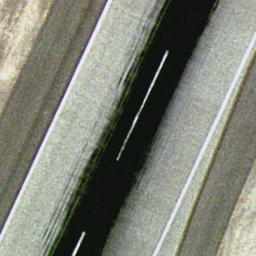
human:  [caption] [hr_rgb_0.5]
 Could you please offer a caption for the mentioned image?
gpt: There are some mark lines on the straight runway .

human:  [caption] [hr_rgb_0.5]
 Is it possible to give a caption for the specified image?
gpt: It is a straight runway with some white mark lines on it .

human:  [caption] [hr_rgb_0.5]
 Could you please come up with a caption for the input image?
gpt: A straight runway with some mark lines on it .

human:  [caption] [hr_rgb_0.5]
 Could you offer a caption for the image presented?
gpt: It is a straight runway with some mark lines on it .

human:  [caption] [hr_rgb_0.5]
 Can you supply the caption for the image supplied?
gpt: A straight runway with some white mark lines on it .